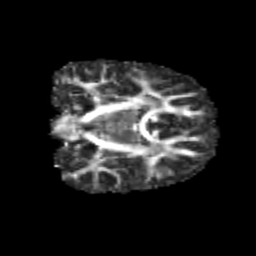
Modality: FA
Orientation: coronal
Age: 9
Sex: male
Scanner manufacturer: siemens
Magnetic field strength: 3 T
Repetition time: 3.8 s
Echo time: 0.07 s